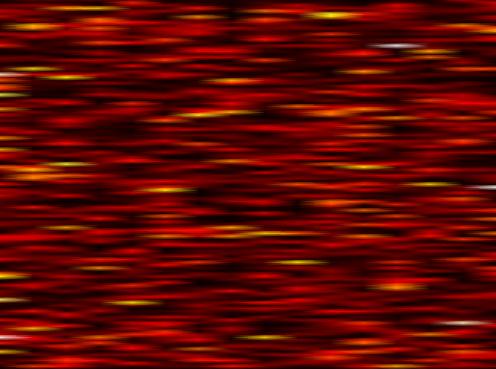
Label: OFDM